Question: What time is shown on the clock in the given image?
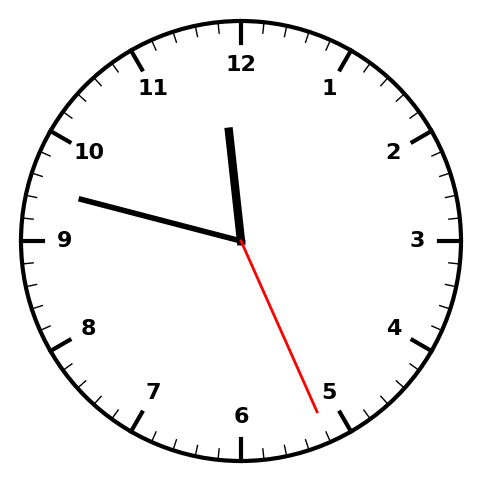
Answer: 11:47:26